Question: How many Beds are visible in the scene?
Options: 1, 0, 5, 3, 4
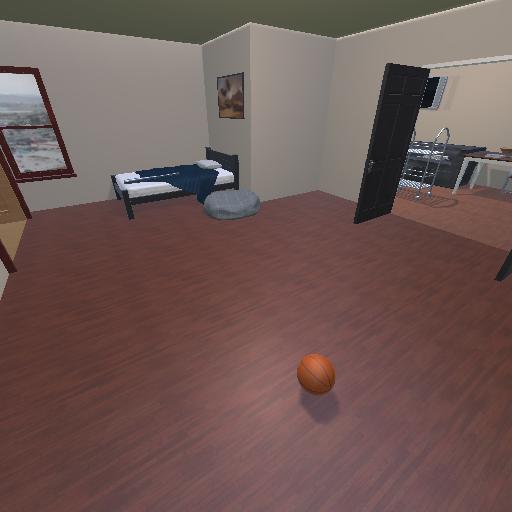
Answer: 1